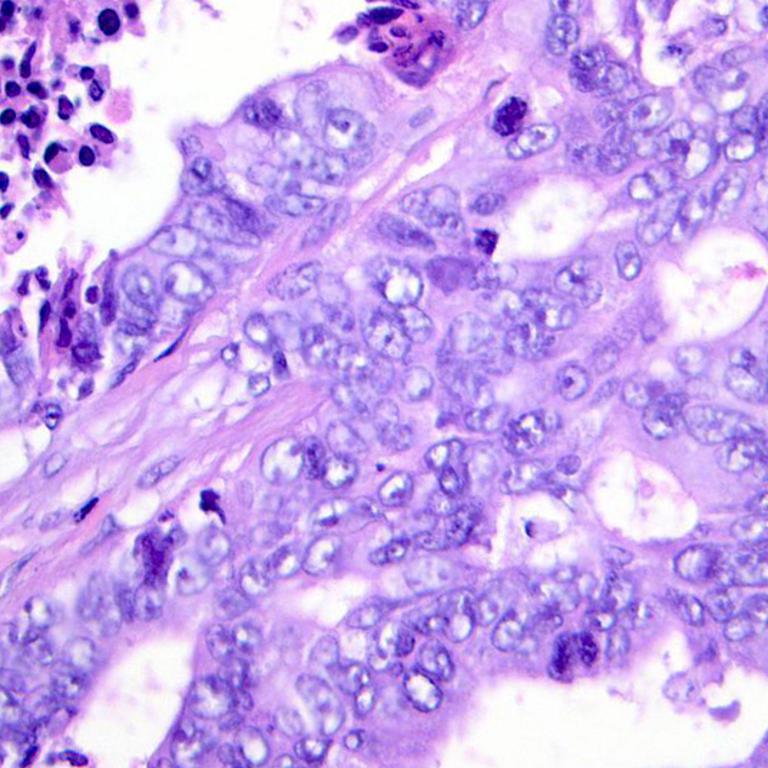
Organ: colon
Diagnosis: adenocarcinomas